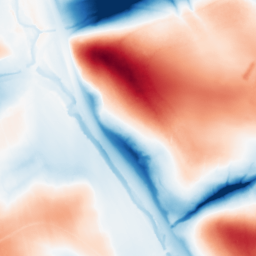
Category: classical
Decomposition family: gaussian_anisotropic
Decomposition parameters: sigma_x: 2
sigma_y: 50
Upsampling method: cubic_mitchell
Upsampling parameters: scale: 2
Upsampling scale: 2